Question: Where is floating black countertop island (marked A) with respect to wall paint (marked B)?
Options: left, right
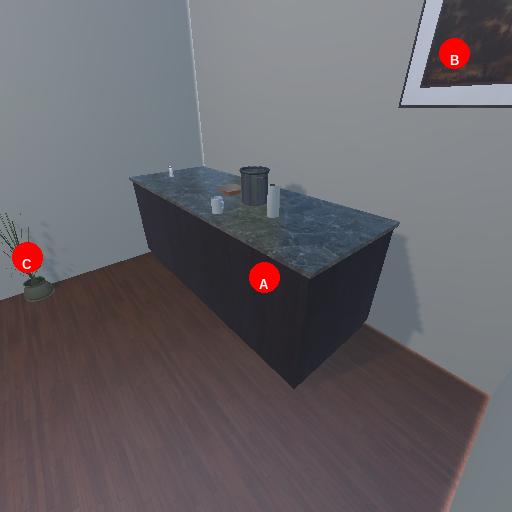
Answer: left